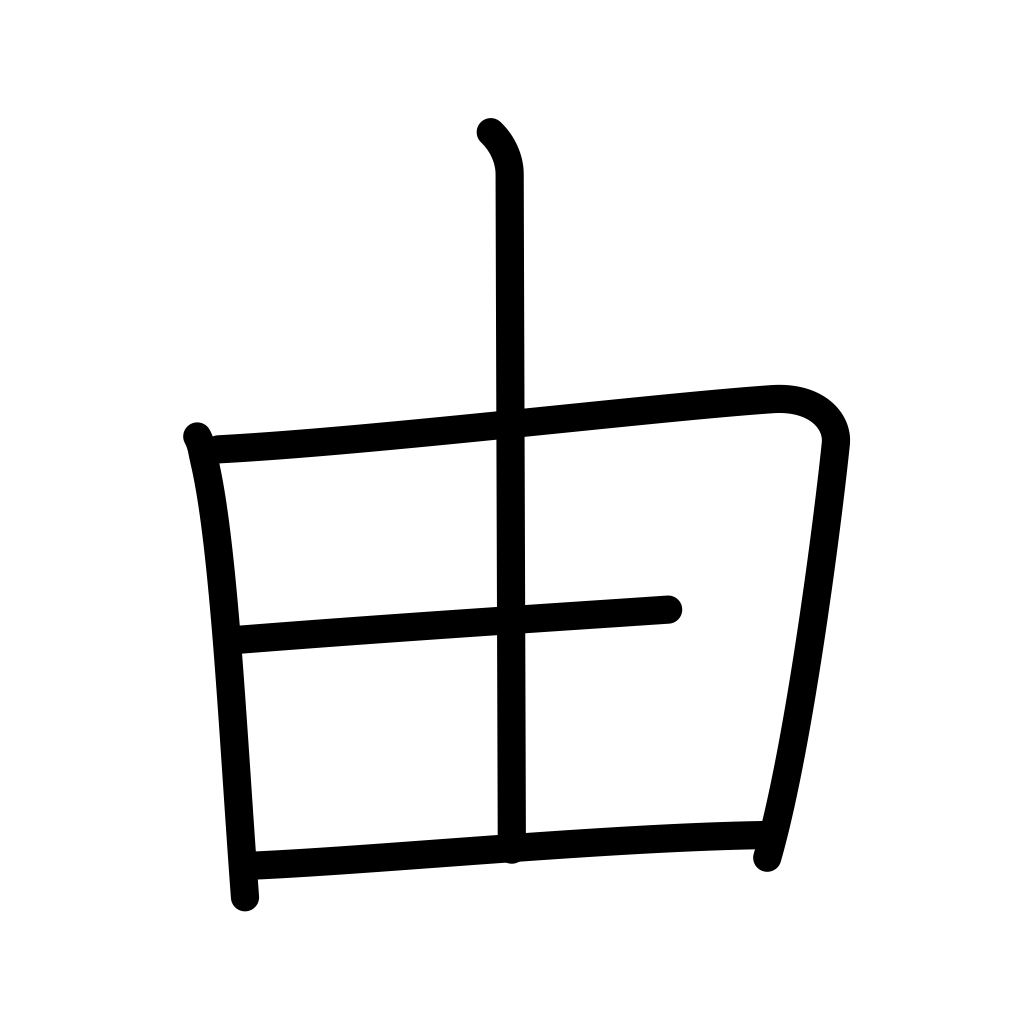
Meaning: wherefore, a reason